Question: I am trying to create a Linux terminal themed website which has multiple commands. The user has liberty to use whichever commands he/she wants just like a normal terminal. I've created a sample HTML file and included a simple function which displays a "cat" when the user displays a cat. However, I am having a problem creating multiple functions. I am not familiar with javascript and HTML that much, so it maybe a stupid question.
My code is:
'''
<!DOCTYPE html>
<html>
<head>
<script src="https://code.jquery.com/jquery-3.3.1.min.js"></script>
<script src="https://unpkg.com/jquery.terminal/js/jquery.terminal.min.js"></script>
<link rel="stylesheet" href="https://unpkg.com/jquery.terminal/css/jquery.terminal.min.css"/>
</head>
<body>
<script>
$('body').terminal({
cat: function() {
this.echo($('<img src="https://placekitten.com/408/287">'));
}
});
</script>
</body>
</html>
'''
The output website looks something like this:

Now, If I add one more function. I get the error 'function_name not found'. My sample code for multiple function is,
'''
<!DOCTYPE html>
<html>
<head>
<script src="https://code.jquery.com/jquery-3.3.1.min.js"></script>
<script src="https://unpkg.com/jquery.terminal/js/jquery.terminal.min.js"></script>
<link rel="stylesheet" href="https://unpkg.com/jquery.terminal/css/jquery.terminal.min.css"/>
</head>
<body>
<script>
$('body').terminal({
cat: function() {
this.echo($('<img src="https://placekitten.com/408/287">'));
}
dog: function(v){
this.echo('hello ' + v);
}
});
</script>
</body>
</html>
'''
So, I would like a terminal where I could interact with multiple commands (functions). Also, it would be great to be directed to other resources which could have helpful info on this topic. Thanks in advance. (also, I have referred to <URL>.
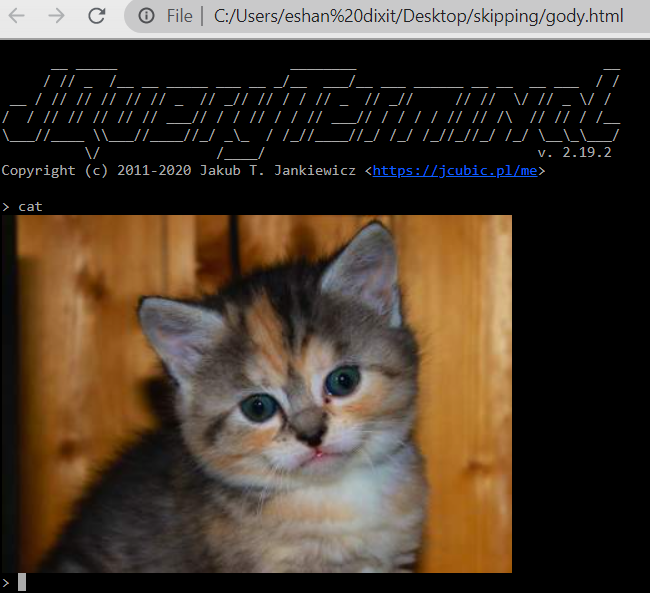
Answer: You need to comma separate the functions.
'''
<!DOCTYPE html>
<html>
<head>
<script src="https://code.jquery.com/jquery-3.3.1.min.js"></script>
<script src="https://unpkg.com/jquery.terminal/js/jquery.terminal.min.js"></script>
<link rel="stylesheet" href="https://unpkg.com/jquery.terminal/css/jquery.terminal.min.css"/>
</head>
<body>
<script>
$('body').terminal({
cat: function() {
this.echo($('<img src="https://placekitten.com/408/287">'));
},
dog: function(v){
this.echo('hello ' + v);
}
});
</script>
</body>
</html>
'''
As you've added a 'v' paramater in there, for it to work you have to type "dog 1" or "dog anything", else remove the 'v' function/param and continue :)
To answer the part about resources and learning, just go learn the basic fundamentals of JavaScript/jQuery and the rest will make sense - while jumping in to the deep end right away is a way to learn, sometimes you gotta go back to basics and there are countless videos and articles that can teach you the basics, they're all just a simple <URL> away.
JavaScript/jQuery/HTML all follow a basic foundation and once you learn those then you can have a bit more fun with the advanced stuff. You're basically trying to build a roof of a house before you've built the walls to put it on.